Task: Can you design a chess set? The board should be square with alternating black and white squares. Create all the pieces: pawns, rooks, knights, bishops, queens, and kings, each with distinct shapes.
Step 1535:
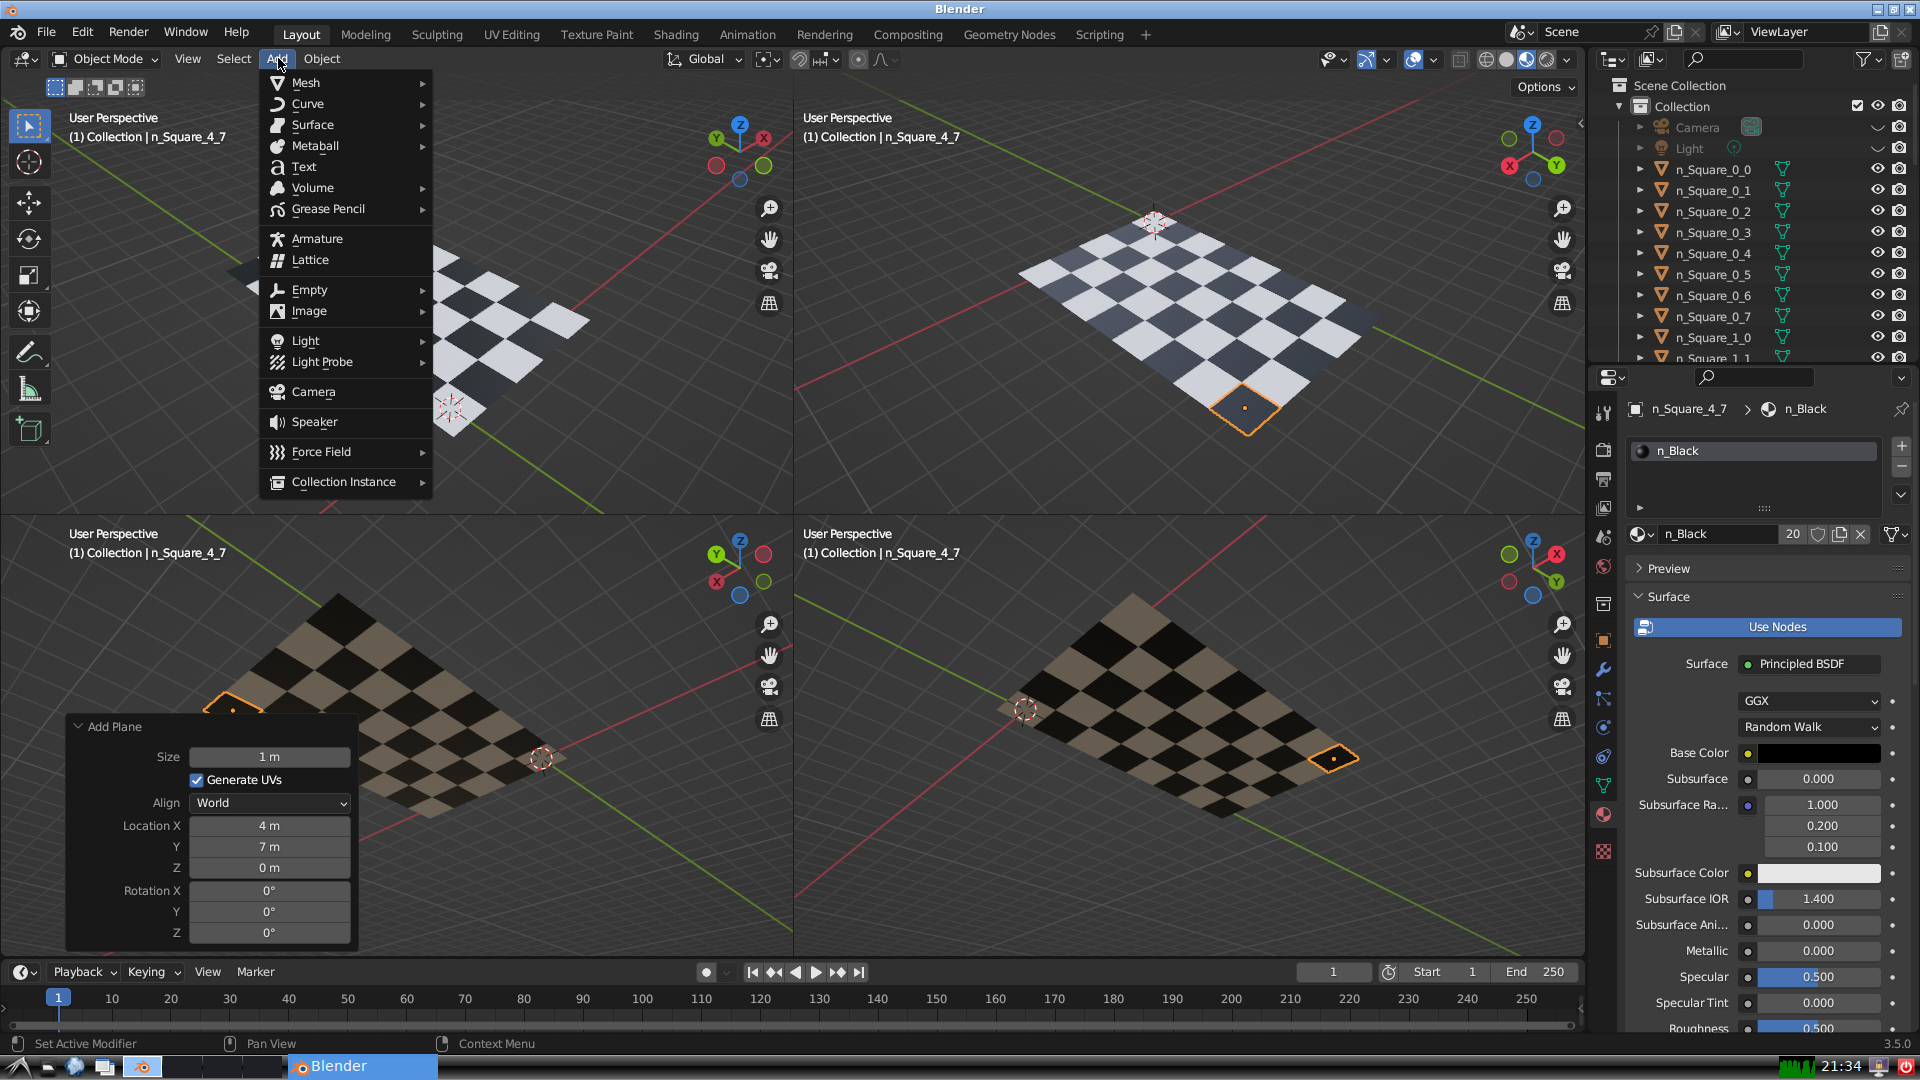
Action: {"mouse_move": [304, 82]}